Aerial crown-view tile of a tropical tree (Barro Colorado Island, Panama), acquired 20250616:
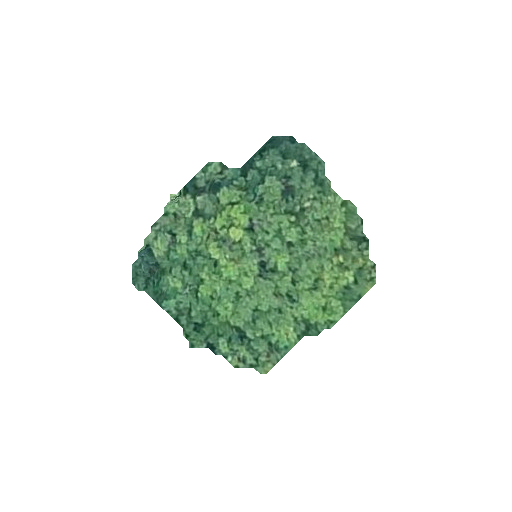
Species: Dendropanax arboreus
GBIF accepted scientific name: Dendropanax arboreus
Crown area: 53.358 m²